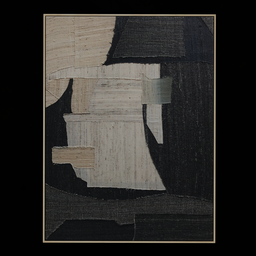
Label: decoration